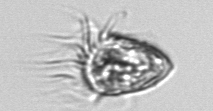
Label: Strombidium_morphotype1